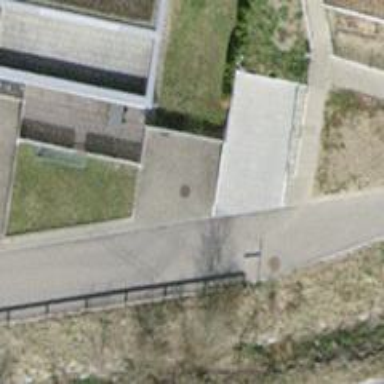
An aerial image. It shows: Parking entrance.